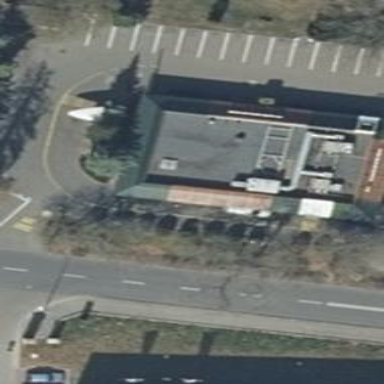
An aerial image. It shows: Fast food restaurant building.